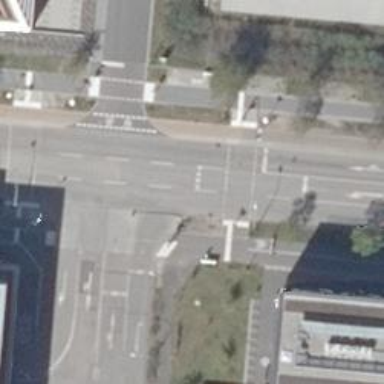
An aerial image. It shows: Crossing with traffic signals.